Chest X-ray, PA view. Patient: 57 years old, sex M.
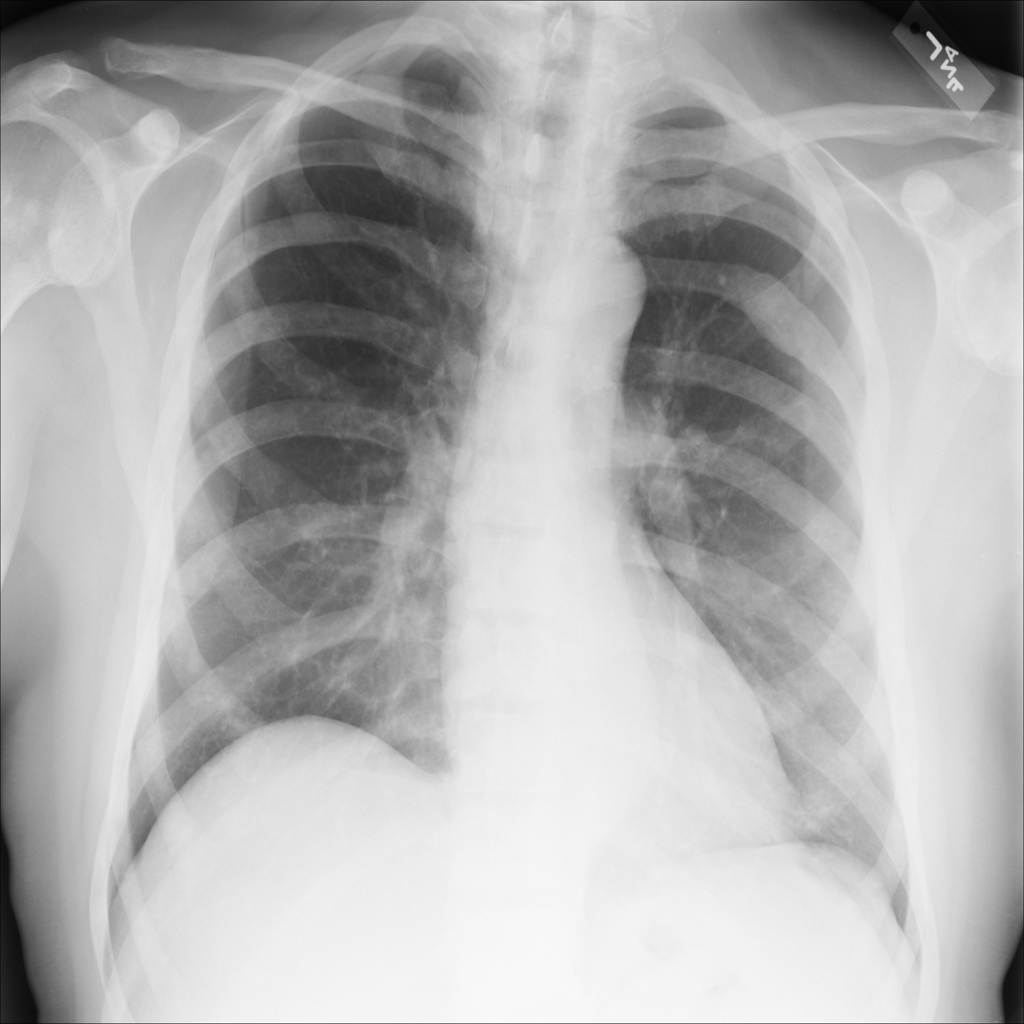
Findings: Effusion